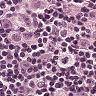
Metastatic tissue present: yes